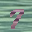
Label: 7